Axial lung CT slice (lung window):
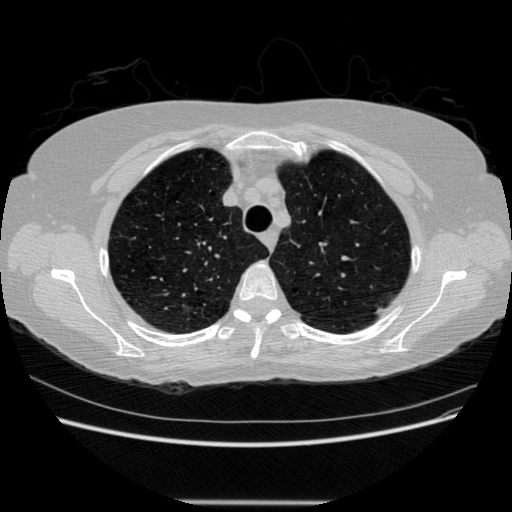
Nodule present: no